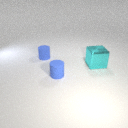
large cyan metal cube in front of small blue rubber cylinder